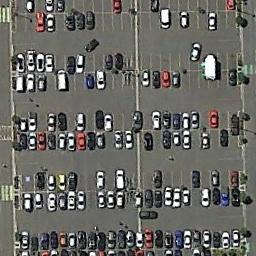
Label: parking_lot